Question: First of all, thanks for this great library!
Now, i am facing a weird problem when wrapping a with tabs included separately, ie either via
single elements added manually in the DOM, either via group of tab added by use of :

See this <URL>:
'''
<scrollable-tabset show-tooltips="false">
<tabset>
<!-- 1st Block of tabs-->
<tab>
<tab-heading>Tab 0</tab-heading>
Tab 0 content
</tab>
<!-- 2nd Block of tabs-->
<tab ng-repeat="tab in tabs1" active="tab.active" disabled="tab.disabled">
<tab-heading>{{tab.heading}}</tab-heading>
{{tab.content}}
</tab>
<!-- 3rd Block of tabs-->
<tab ng-repeat="tab in tabs2" active="tab.active" disabled="tab.disabled">
<tab-heading>{{tab.heading}}</tab-heading>
{{tab.content}}
</tab>
<!-- 4th Block of tabs-->
<tab>
<tab-heading>Tab 6</tab-heading>
Tab 0 content
</tab>
</tabset>
</scrollable-tabset>
'''
I inspected/compared the css of each block, but there is no difference...
Any idea?
Thanks
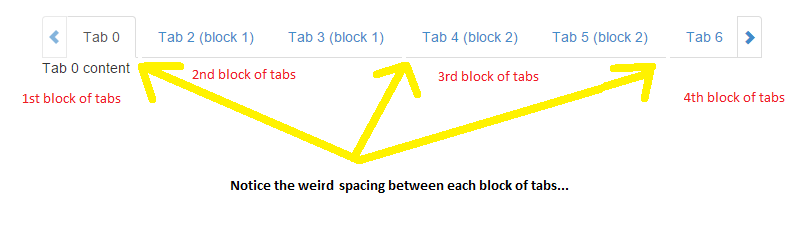
Answer: It's because you are using 'inline-block'. A series of inline-block elements formatted like you normally format HTML will have spaces in between them.
To solve this you should use 'float', or reformat you html to not have spaces between elements. I recommend you use 'float'.
<URL>